Field crop: maize
Growth stage: 2
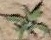
Species: atriplex